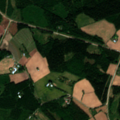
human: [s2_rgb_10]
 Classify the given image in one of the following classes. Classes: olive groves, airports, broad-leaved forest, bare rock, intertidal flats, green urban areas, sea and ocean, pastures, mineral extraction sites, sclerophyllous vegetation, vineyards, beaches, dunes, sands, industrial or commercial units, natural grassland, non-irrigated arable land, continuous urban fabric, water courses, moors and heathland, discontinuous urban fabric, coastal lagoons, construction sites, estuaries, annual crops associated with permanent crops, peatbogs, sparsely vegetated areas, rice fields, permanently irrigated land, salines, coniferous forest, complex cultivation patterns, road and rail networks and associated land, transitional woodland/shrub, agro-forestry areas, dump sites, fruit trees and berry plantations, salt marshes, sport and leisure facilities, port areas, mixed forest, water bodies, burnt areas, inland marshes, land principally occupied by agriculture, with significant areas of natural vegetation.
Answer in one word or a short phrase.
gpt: non-irrigated arable land, land principally occupied by agriculture, with significant areas of natural vegetation, mixed forest, transitional woodland/shrub